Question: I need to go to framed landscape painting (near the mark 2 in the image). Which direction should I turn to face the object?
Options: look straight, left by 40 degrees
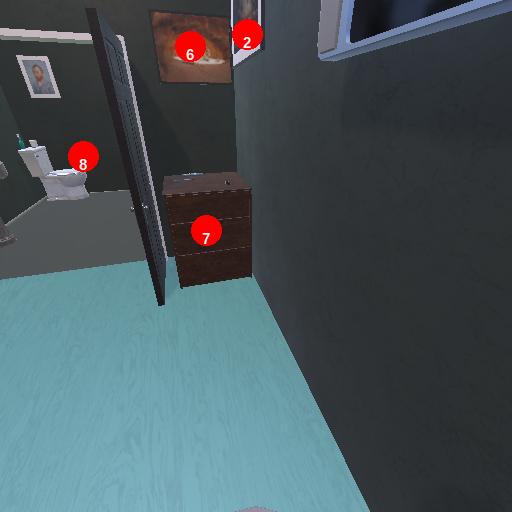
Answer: look straight